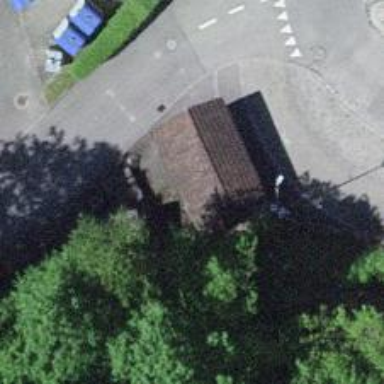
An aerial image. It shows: Bicycle parking shed.